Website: home-depot
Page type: review-order
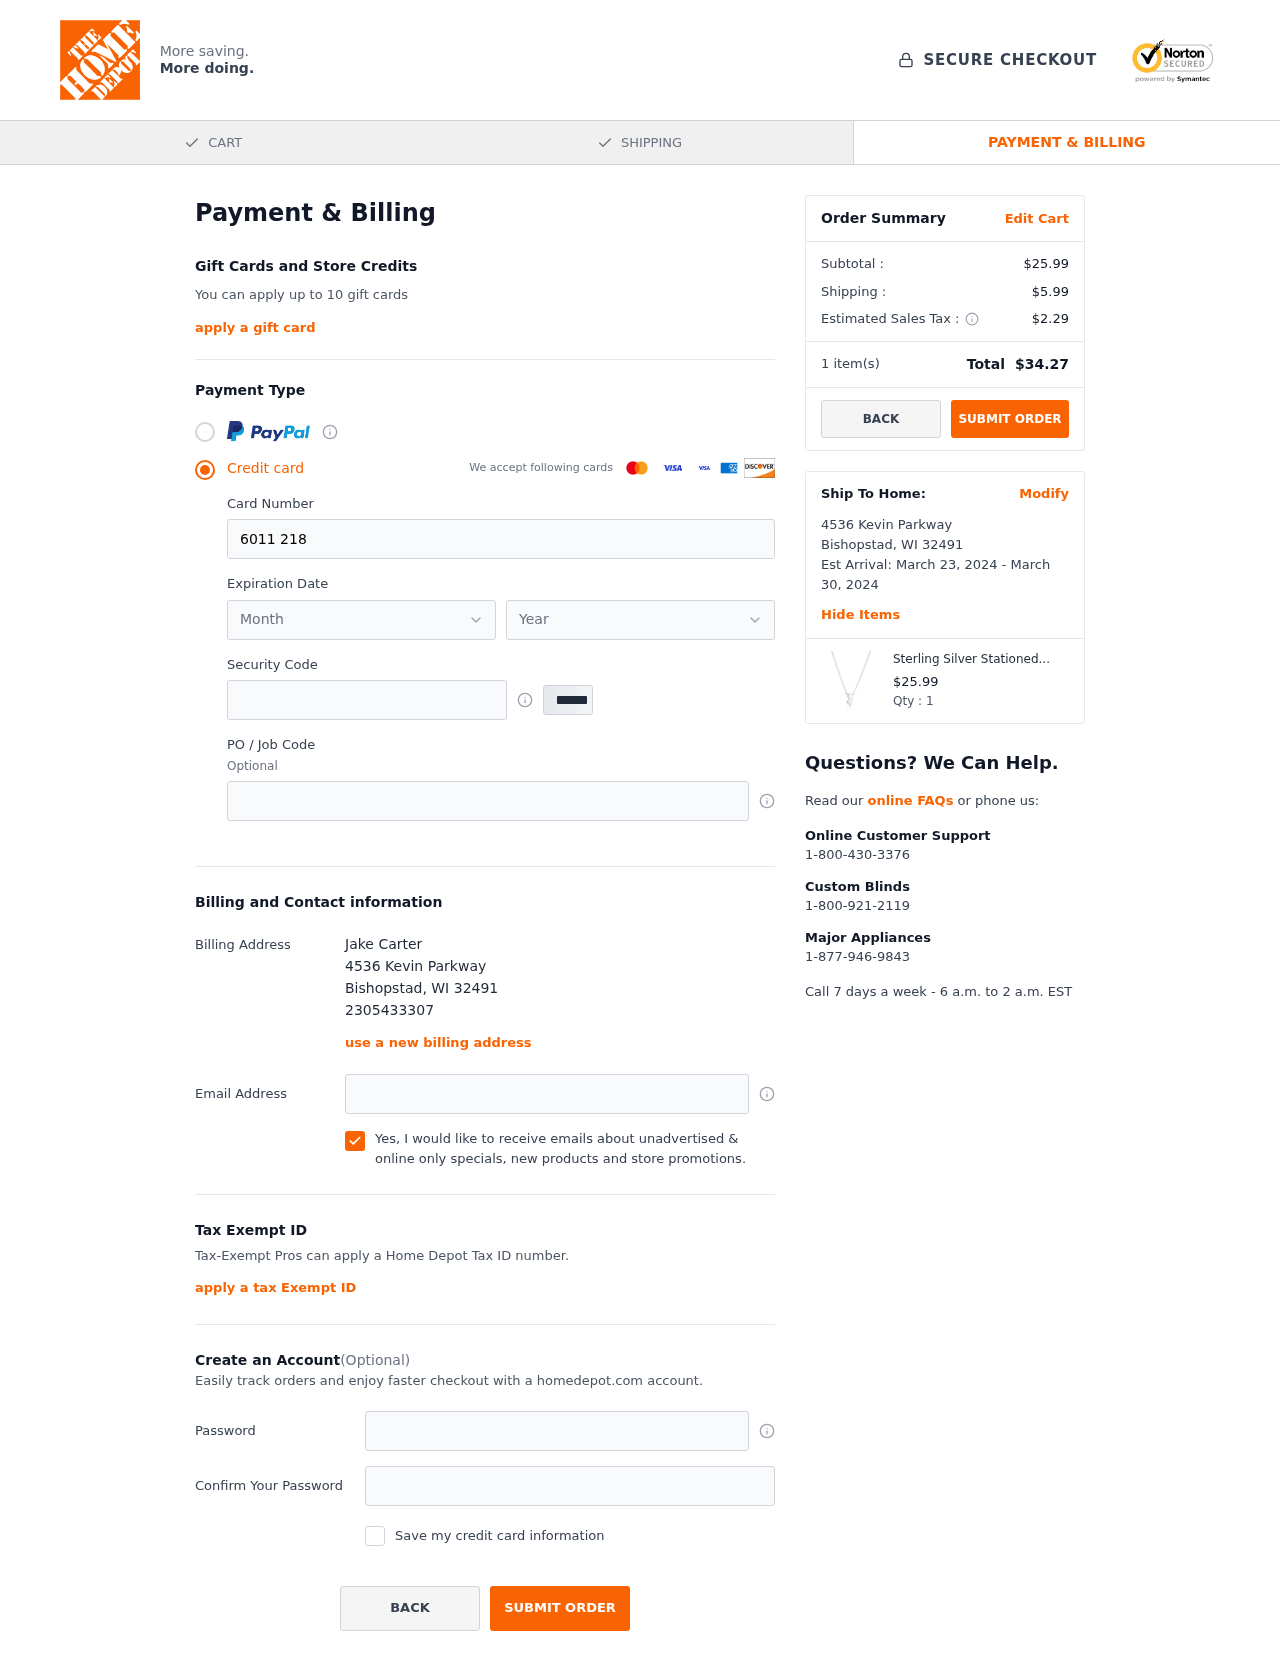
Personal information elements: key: PII_CARD_EXPIRY_MONTH
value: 01
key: PII_CARD_EXPIRY_YEAR
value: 30
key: PII_CITY
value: Bishopstad
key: PII_FULLNAME
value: Jake Carter
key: PII_PHONE
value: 2305433307
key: PII_POSTCODE
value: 32491
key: PII_STATE_ABBR
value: WI
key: PII_STREET
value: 4536 Kevin Parkway
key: PII_CARD_NUMBER
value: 6011 2186 2867 6423
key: PII_CARD_CVV
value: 250
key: PII_JOB_CODE
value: JOB-1122
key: PII_EMAIL
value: jakecarter@hotmail.com
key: PII_POSTCODE_FULL
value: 32491
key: PII_POSTCODE_NUMERIC
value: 32491
Product elements: key: PRODUCT1_NAME
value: Sterling Silver Stationed Mini State New Jersey Pendant Necklace, 17"+2.5" Extender
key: PRODUCT1_PRICE
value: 25.99
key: PRODUCT1_QUANTITY
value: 1
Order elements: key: ORDER_SUBTOTAL
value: $25.99
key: ORDER_SHIPPING_COST
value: $5.99
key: ORDER_TAX
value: $2.29
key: ORDER_NUM_ITEMS
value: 1
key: ORDER_TOTAL
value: $34.27
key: ORDER_SHIPPING_DATE
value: March 23, 2024
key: ORDER_DELIVERY_DATE
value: March 30, 2024